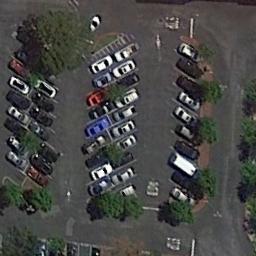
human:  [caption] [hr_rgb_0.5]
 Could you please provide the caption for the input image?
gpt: Four rows of cars were parked in the open space in front of the building .

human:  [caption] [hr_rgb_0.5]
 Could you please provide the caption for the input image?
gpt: The parking lot is next to some trees .

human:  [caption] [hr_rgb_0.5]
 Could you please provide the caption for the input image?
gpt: There are many different colored cars in the parking lot .

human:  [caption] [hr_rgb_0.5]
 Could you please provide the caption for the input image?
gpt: The parking lot has some neatly arranged cars and some trees are among cars .

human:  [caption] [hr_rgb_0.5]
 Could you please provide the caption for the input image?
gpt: There are some green bushes and cars on the parking lot .